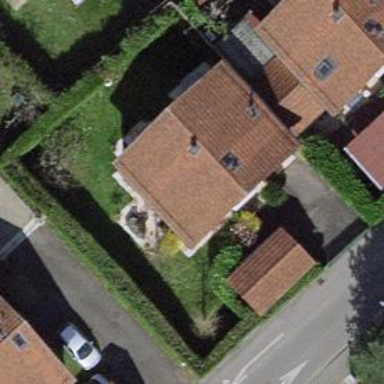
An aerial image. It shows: Garden surrounded by fence.